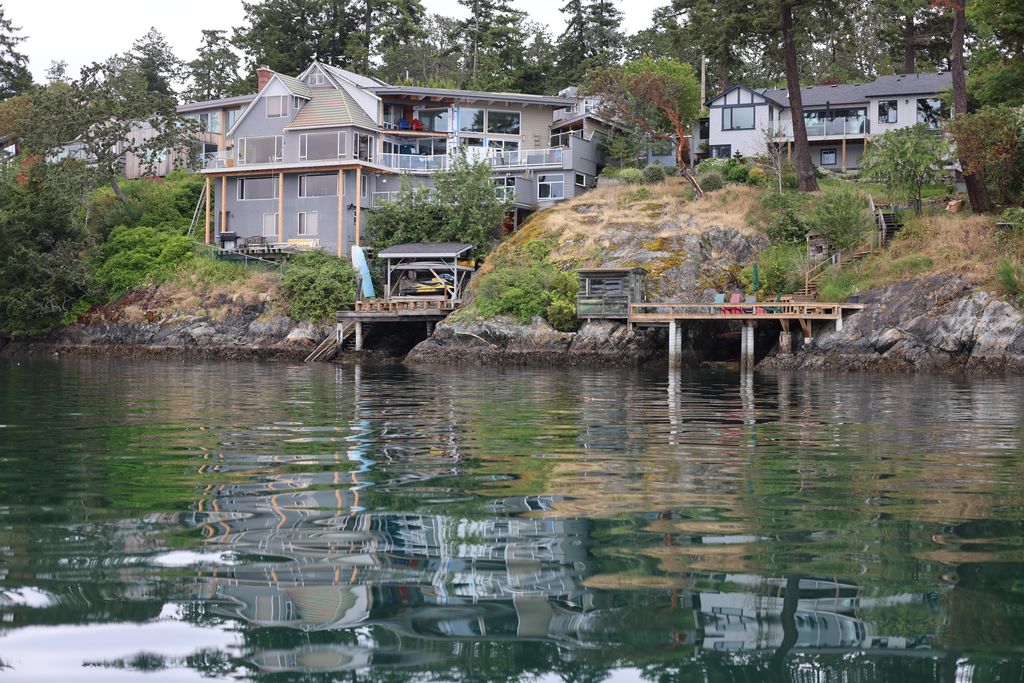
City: victoria